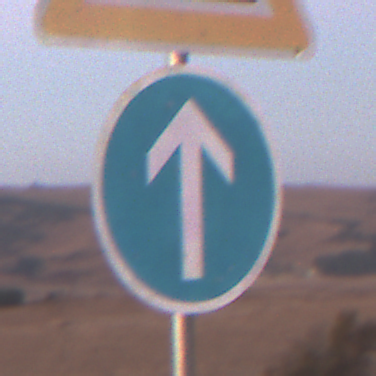
Verkehrszeichen: VorgeschriebeneFahrtrichtungGeradeaus
Zusatzzeichen oben: Arbeitsstelle
Umgebung: Outdoor, Nature
Tageszeit: SunriseSunset
Wetter: PartlyCloudy
Licht: Natural
Jahreszeit: NotSpecified
Kontrast: LowContrast